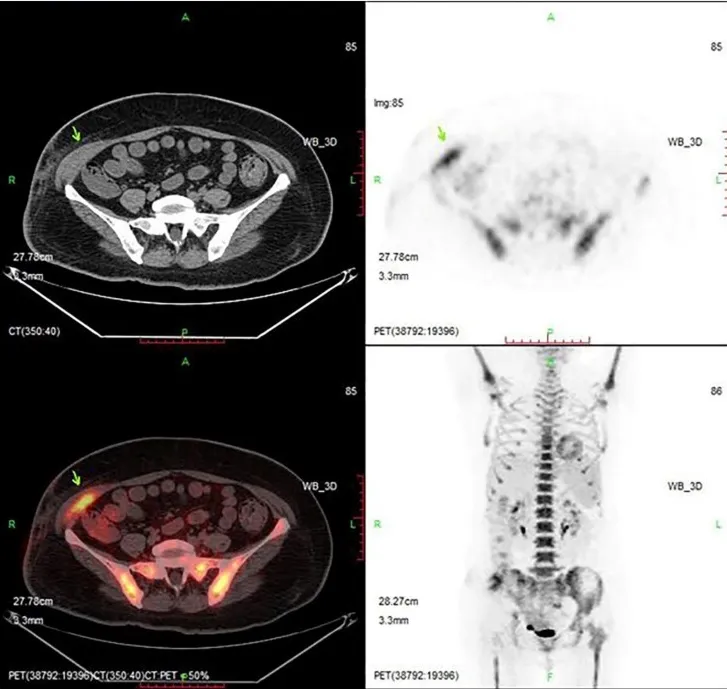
PET/CT imaging after CAR-T cell infusion. The lesion is significantly smaller than before. The position indicated by the arrow is the location of the lesion.
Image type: radiology (pet)